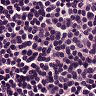
Metastatic tissue present: no